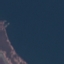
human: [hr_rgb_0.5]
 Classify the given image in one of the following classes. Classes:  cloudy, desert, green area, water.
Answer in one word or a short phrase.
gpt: water